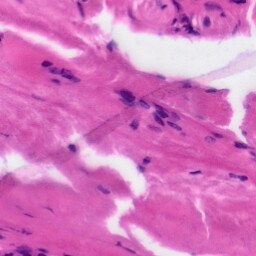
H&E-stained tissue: Tonsil